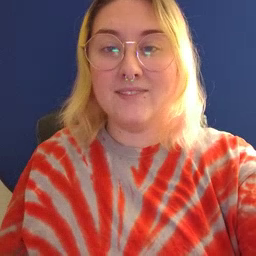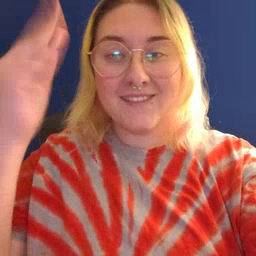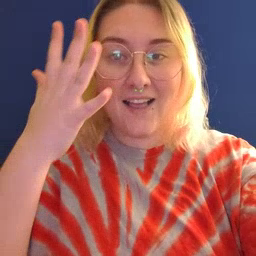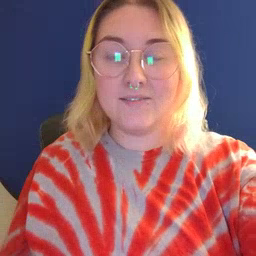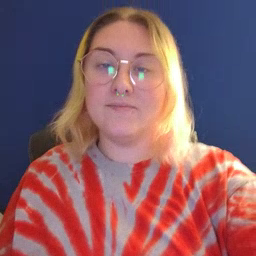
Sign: sun